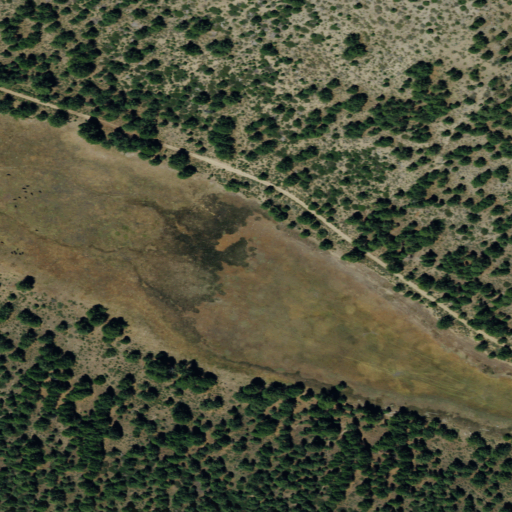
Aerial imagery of plain(s) in California named Deans Meadow containing evergreen forest, shrub, herbaceous wetlands, grassland, and woody wetlands